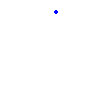
Particle: proton